Question: This question is related to <URL>
After reading the answers posted in the above post, I've used the following code for computing the vertices and texture coordinates:
'''
CGPoint pt0,pt1;
float ymid = (p0.y + p1.y) / 2;
float ampl = (p0.y - p1.y) / 2;
pt0 = p0;
float U_Off = floor(pt0.x / 512);
for (int j=1; j<_segments+1; j++)
{
pt1.x = p0.x + j*_dx;
pt1.y = ymid + ampl * cosf(_da*j);
float xTex0 = pt0.x/512 - U_Off;
_vertices[vertices++]=CGPointMake(pt0.x, 0);
_vertices[vertices++]=CGPointMake(pt0.x, pt0.y);
_texCoords[texCoords++]=CGPointMake(xTex0, 1.0f);
_texCoords[texCoords++]=CGPointMake(xTex0, 0);
pt0 = pt1;
}
p0 = p1;
'''
But unfortunately, I still get a tear / misalignment in my texture (circled in yellow):

I've attached dumps of the arrays of <URL>
I'm new to OpenGl, and can't figure out where the miscalculation is. How do I prevent the line (circled in yellow in image) from appearing ?
EDIT: My texture is either 1024x512 or 512x512 depending on the device. I use the following texture parameters:
'''
ccTexParams tp2 = {GL_LINEAR, GL_LINEAR, GL_REPEAT, GL_CLAMP_TO_EDGE};
'''
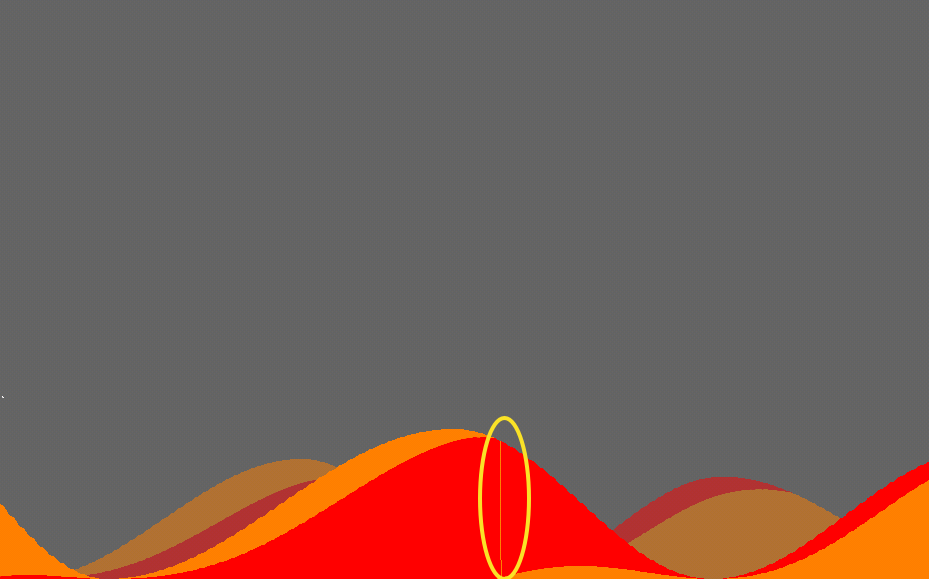
Answer: Most likely the reason is in non-continuous texture coordinates.
In texcoords dump you have the following coordinates:
'''
(CGPoint) 0x34b0b28 = (x=1.<PHONE>, y=0)
(CGPoint) 0x34b0b30 = (x=0.005859375, y=1)
'''
It means that between these two points texture is mapped from 1 to 0 (in reverse direction). You should continue texcoords after 1.<PHONE> => 1.005859375 => ... Also, your texture must have power-of-two size and must be set up with REPEAT mode.
If your texture is in atlas and you cannot set REPEAT mode, you may try to clamp texcoords to [0; 1] range and place two edge points with 'x=1' and 'x=0' in the same position.
And, at last, if your texture doesn't change in x-axis you may set 'x = 0.5' for all points.